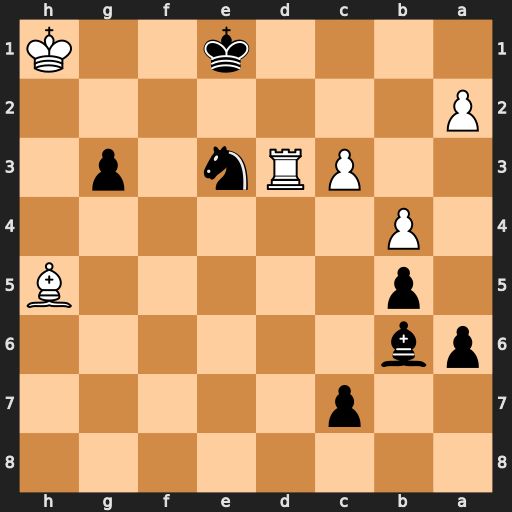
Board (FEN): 8/2p5/pb6/1p5B/1P6/2PRn1p1/P7/4k2K
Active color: b
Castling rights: -
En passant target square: -
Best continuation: g2+ Kg1 Nd5+ Kxg2 Nf4+ Kh2 Nxd3